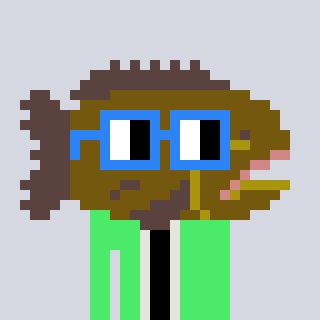
a pixel art character with square blue glasses, a grouper-shaped head and a teal-colored body on a cool background